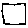
Label: square